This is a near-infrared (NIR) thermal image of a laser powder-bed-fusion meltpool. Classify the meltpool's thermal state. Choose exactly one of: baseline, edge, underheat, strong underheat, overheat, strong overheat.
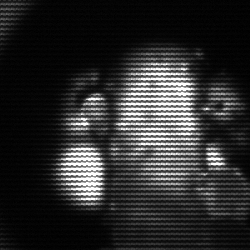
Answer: strong underheat